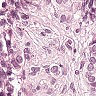
Metastatic tissue present: no